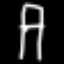
Label: chair